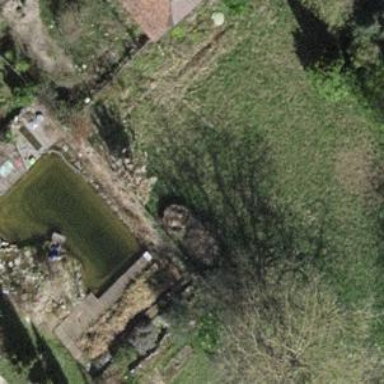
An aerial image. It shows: Pond with natural water.